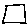
Label: square